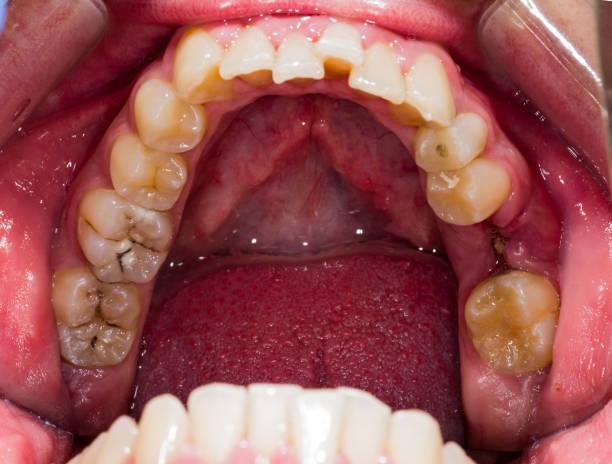
Condition: Gingivitis